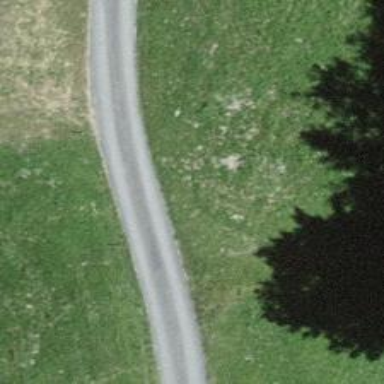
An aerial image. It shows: Unclassified road.